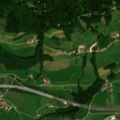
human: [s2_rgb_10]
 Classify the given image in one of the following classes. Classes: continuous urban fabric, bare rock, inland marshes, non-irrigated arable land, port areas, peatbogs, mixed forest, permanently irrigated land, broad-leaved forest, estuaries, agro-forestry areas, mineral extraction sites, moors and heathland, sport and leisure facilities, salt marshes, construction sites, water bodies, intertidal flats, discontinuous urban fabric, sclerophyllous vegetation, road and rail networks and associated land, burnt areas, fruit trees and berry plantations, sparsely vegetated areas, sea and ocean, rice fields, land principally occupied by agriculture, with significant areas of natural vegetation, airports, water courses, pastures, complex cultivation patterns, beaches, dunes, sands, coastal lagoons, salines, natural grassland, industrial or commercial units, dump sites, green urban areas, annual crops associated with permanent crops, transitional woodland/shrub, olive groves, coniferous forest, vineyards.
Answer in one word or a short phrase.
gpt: discontinuous urban fabric, pastures, land principally occupied by agriculture, with significant areas of natural vegetation, broad-leaved forest